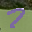
Label: 7